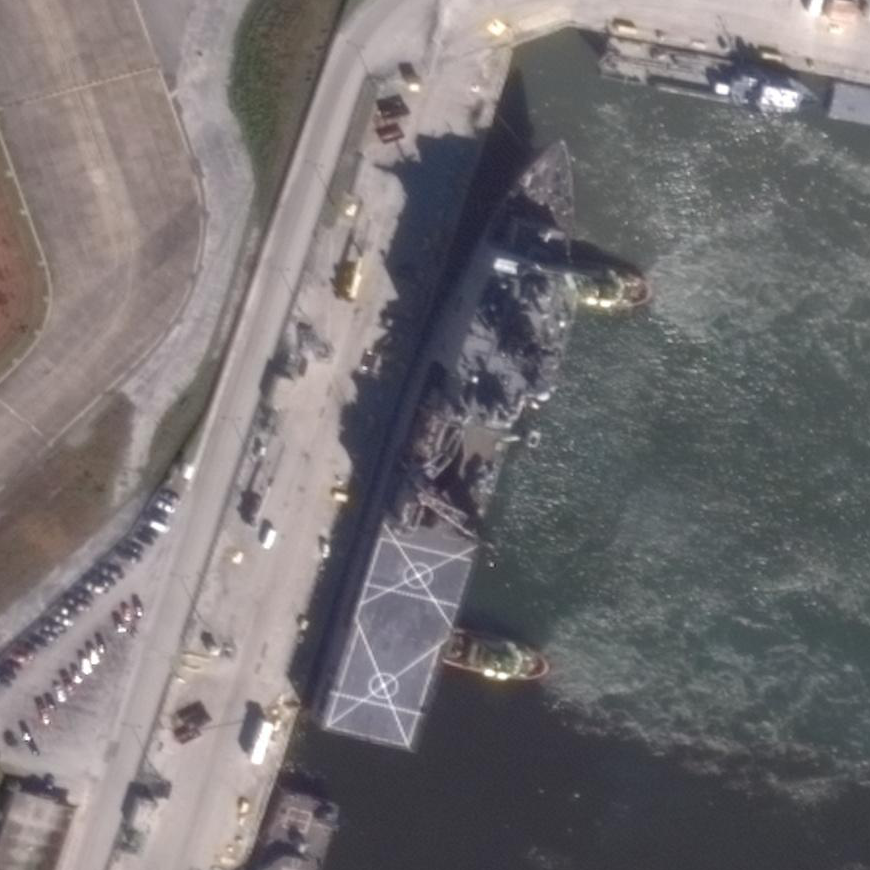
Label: Whitby_Island-class_dock_landing_ship